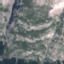
Label: HerbaceousVegetation